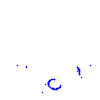
Particle: proton